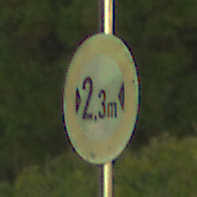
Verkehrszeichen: TatsaechlicheBreite2Komma3
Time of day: Night
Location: Outdoor (Urban)
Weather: PartlyCloudy
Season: NotSpecified
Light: Artificial